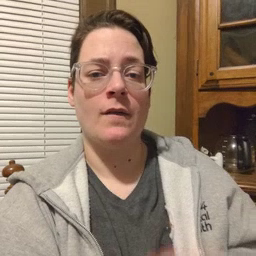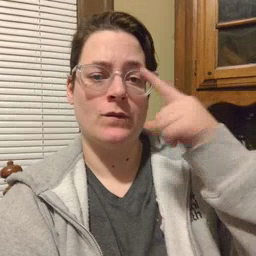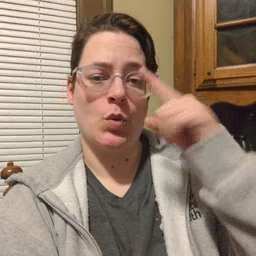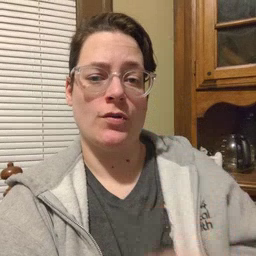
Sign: for